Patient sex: M
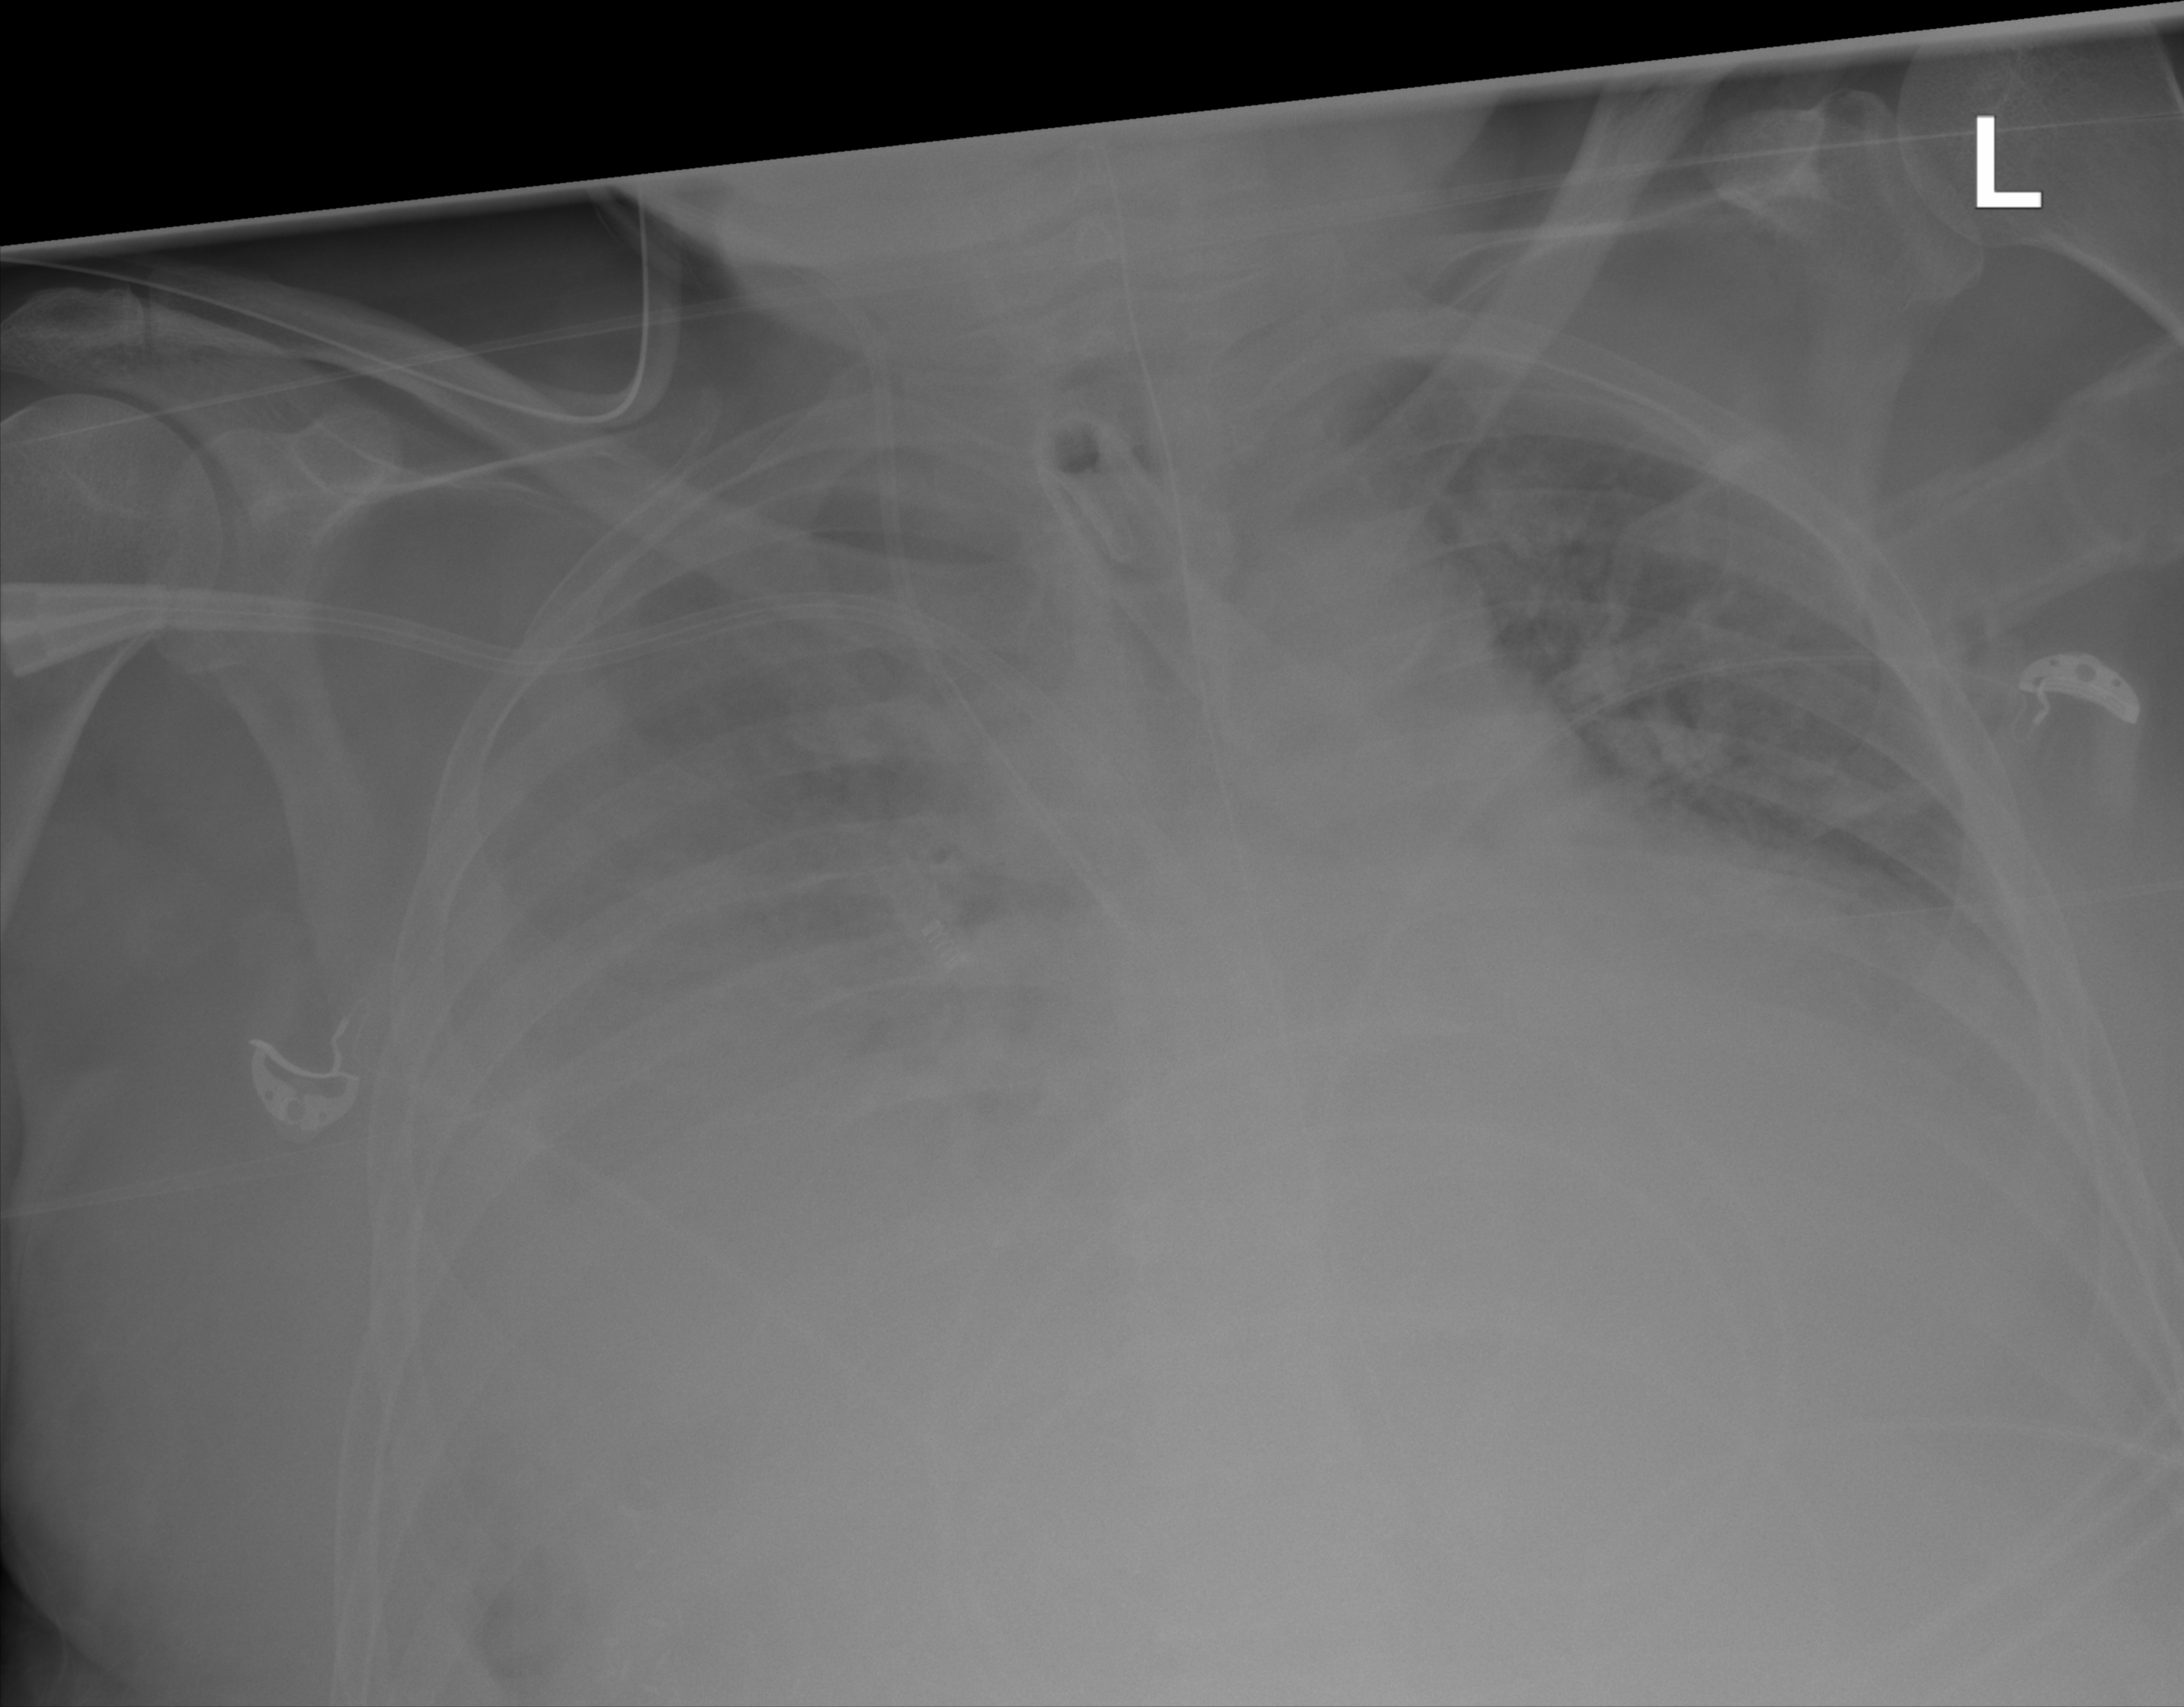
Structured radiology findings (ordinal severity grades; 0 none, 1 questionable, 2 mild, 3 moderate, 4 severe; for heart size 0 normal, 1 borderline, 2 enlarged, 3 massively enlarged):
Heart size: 1
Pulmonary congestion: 0
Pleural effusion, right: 3
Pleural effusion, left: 2
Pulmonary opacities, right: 2
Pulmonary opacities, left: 0
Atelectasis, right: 2
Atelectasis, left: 2